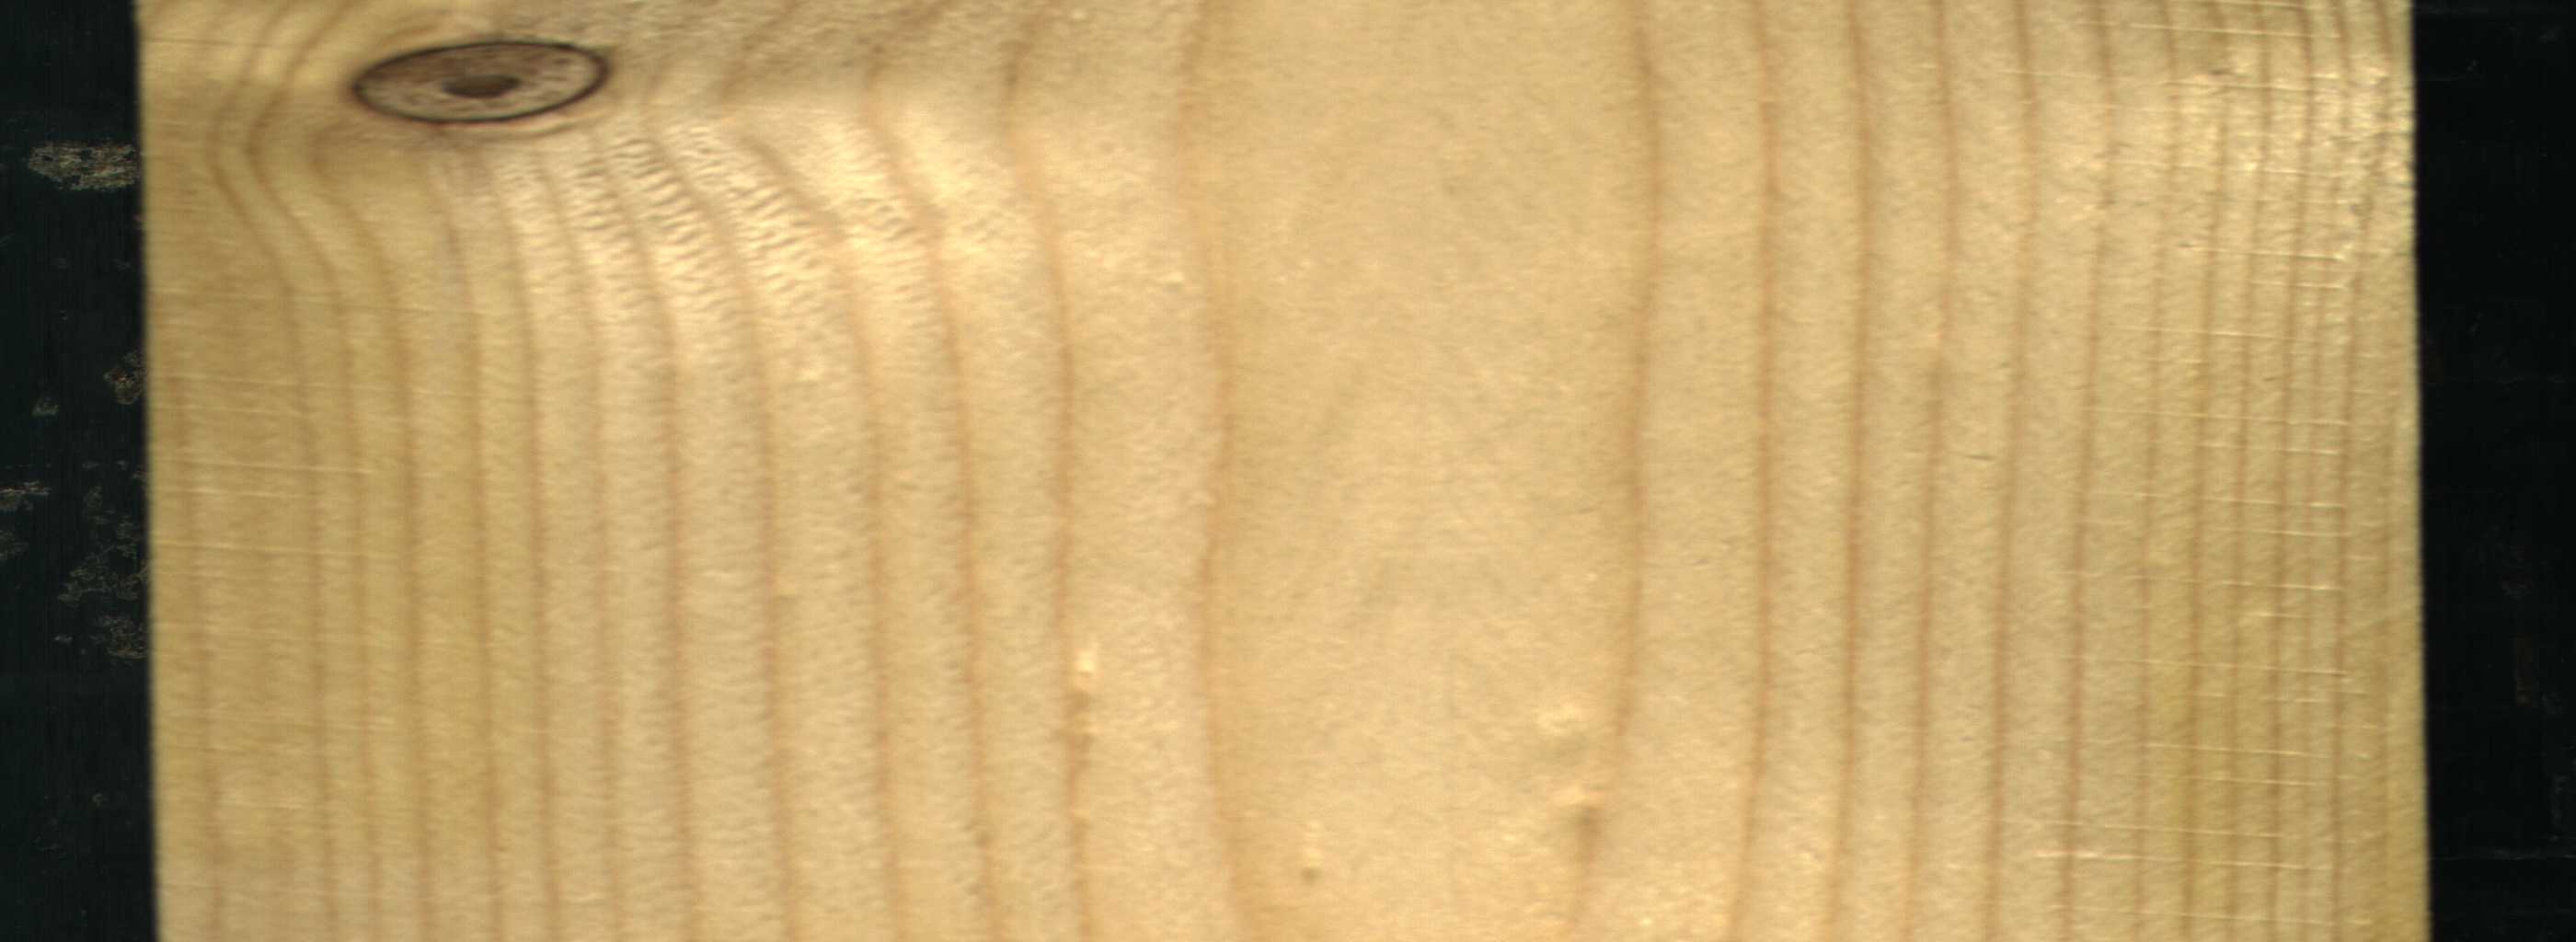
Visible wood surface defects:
Dead_Knot